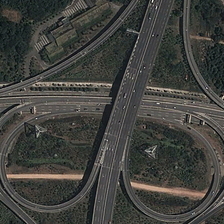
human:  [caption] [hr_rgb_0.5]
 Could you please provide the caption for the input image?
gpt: there is a house near the overpass .

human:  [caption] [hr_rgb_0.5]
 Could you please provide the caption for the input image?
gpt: several roads have been built under the overpass .

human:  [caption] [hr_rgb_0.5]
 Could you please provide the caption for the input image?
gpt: several roads have been built under the overpass .

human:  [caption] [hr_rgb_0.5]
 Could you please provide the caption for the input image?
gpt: there is a house near the overpass .

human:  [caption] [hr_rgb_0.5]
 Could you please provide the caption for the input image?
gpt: there is a house near the overpass .